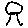
Label: tree